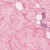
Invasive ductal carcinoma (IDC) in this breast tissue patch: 0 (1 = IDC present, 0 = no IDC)